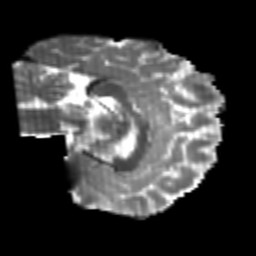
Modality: T2w
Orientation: sagittal
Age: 21
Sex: female
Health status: healthy
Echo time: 0.074 s